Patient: sex M, age 30
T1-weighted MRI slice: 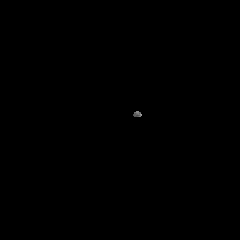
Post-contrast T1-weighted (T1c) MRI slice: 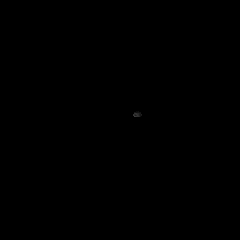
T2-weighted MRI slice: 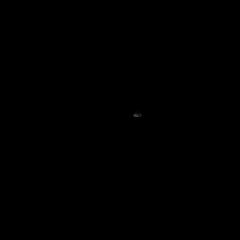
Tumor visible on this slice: no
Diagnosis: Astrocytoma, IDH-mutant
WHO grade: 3